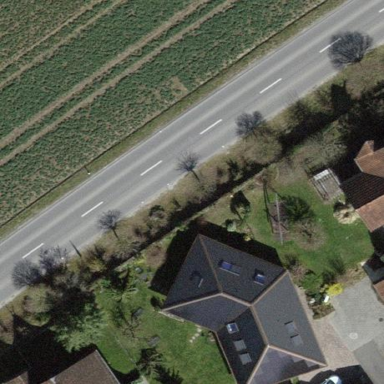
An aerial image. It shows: Building with tile roof.